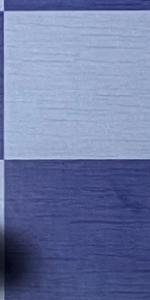
Label: Empty